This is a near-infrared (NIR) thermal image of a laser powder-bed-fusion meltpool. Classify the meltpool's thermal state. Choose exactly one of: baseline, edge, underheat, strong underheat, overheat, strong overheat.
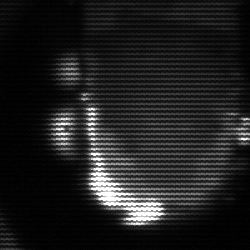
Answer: baseline